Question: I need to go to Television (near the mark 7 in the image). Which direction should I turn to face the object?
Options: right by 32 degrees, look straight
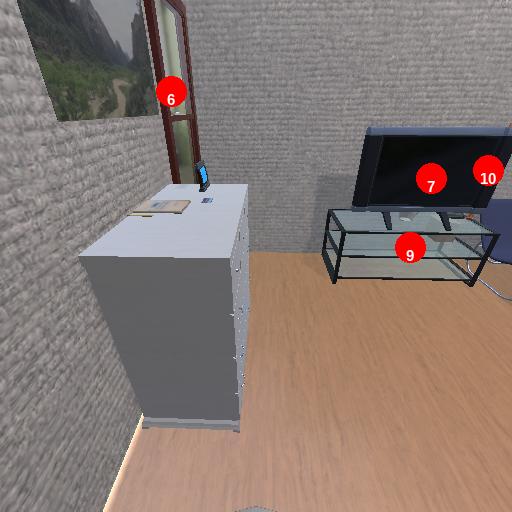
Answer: right by 32 degrees